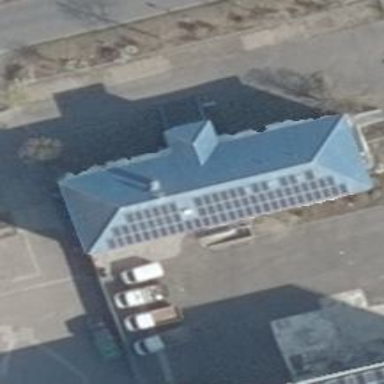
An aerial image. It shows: Small solar photovoltaic panel generator is producing electricity.